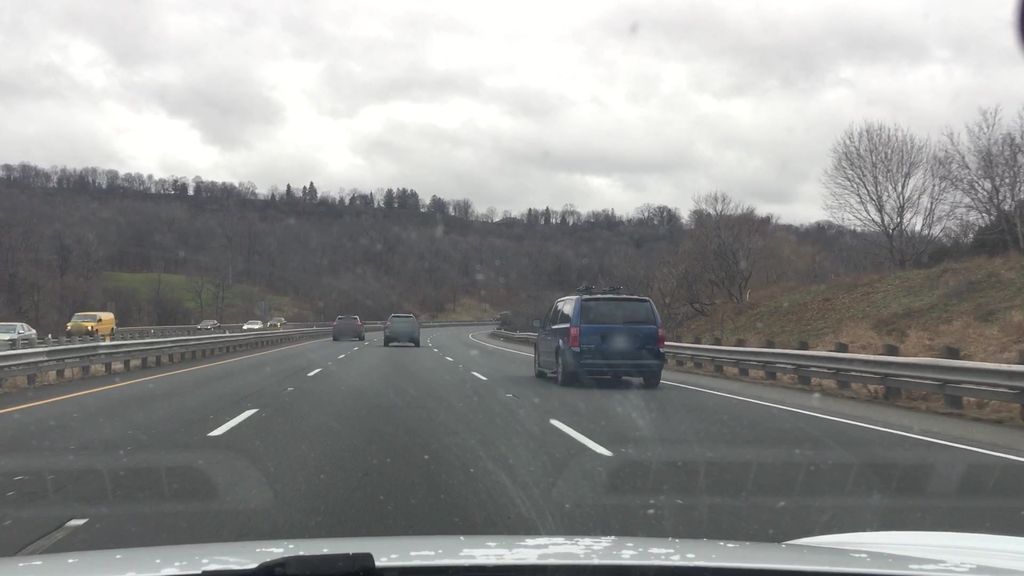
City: hamilton